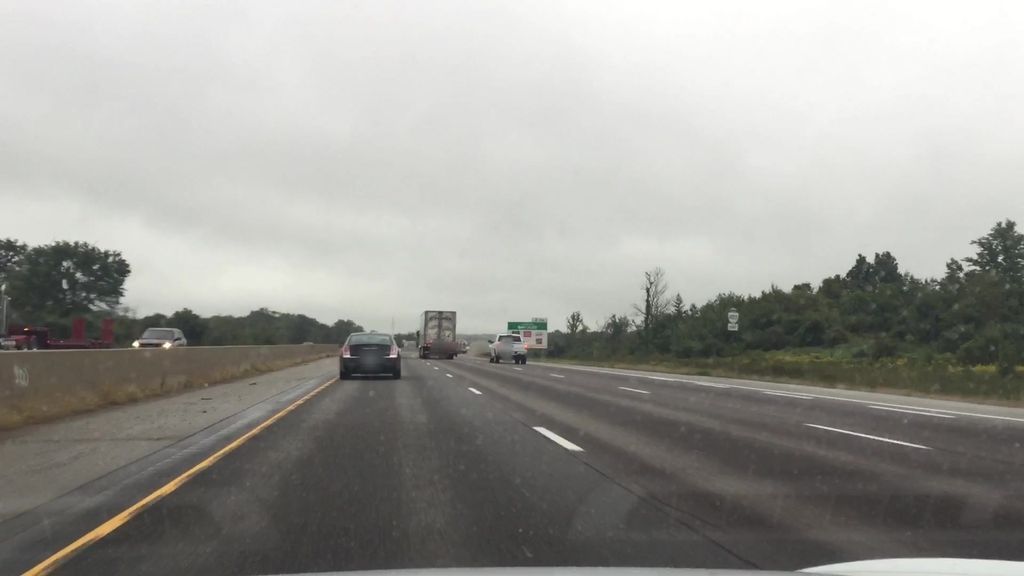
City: kitchener-waterloo